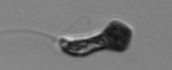
Label: Euglena